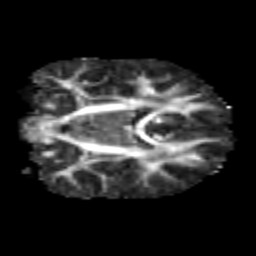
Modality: FA
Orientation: coronal
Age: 7
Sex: male
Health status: healthy